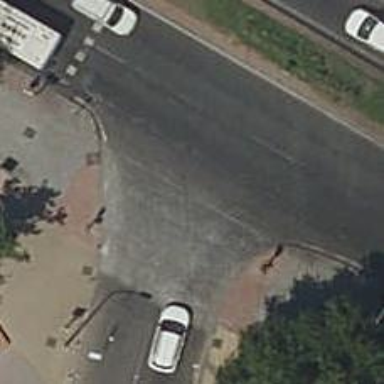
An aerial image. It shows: Road with traffic signals for signaling.